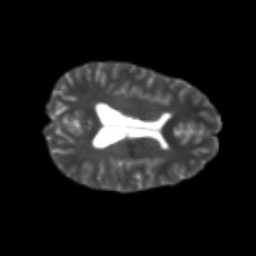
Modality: T2w
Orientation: axial
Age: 25
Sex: female
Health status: healthy
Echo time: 0.074 s